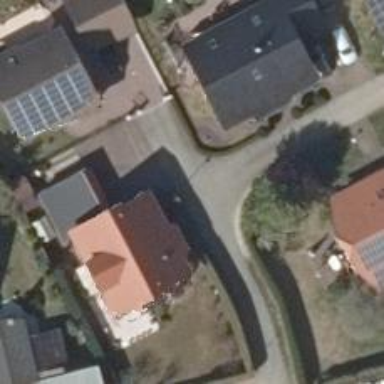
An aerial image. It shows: Asphalt road designated as living street.